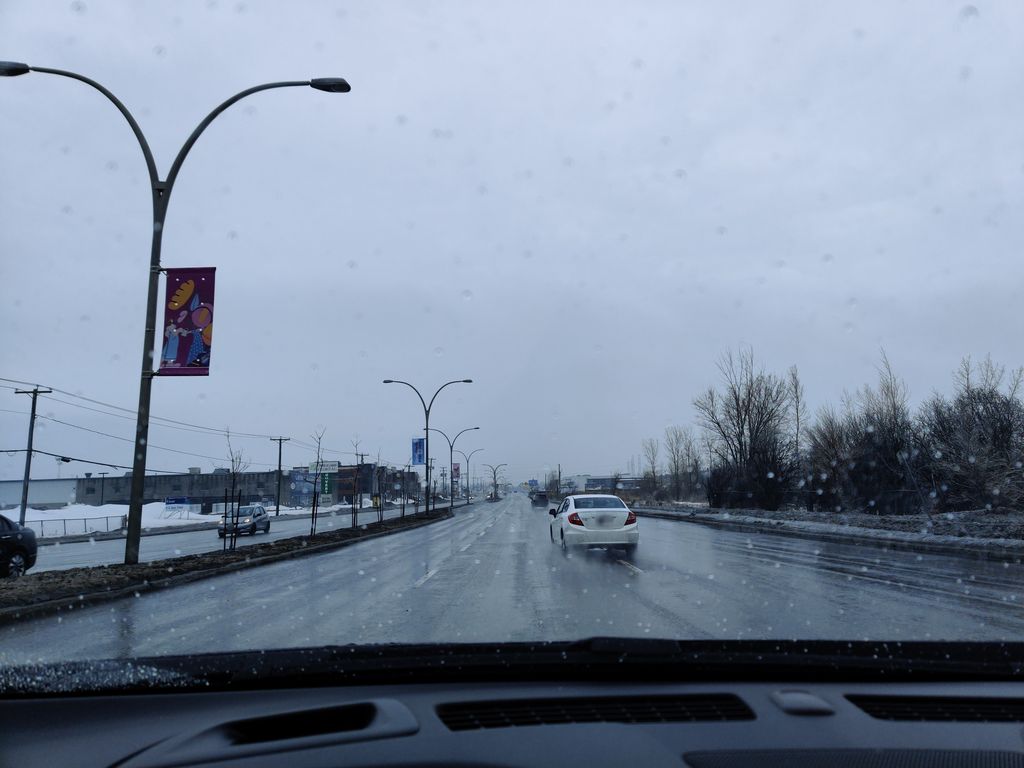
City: montreal